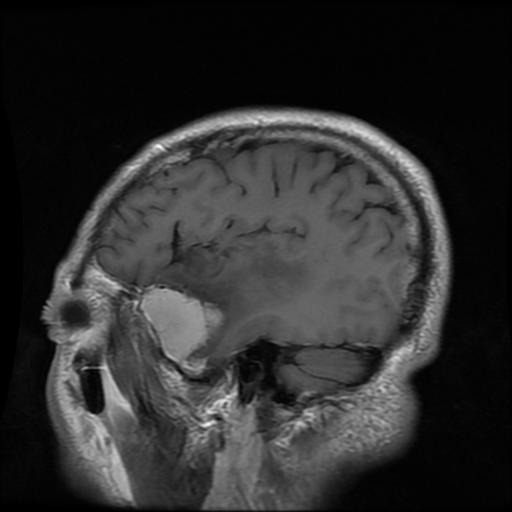
Label: meningioma